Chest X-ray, PA view. Patient: 59 years old, sex M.
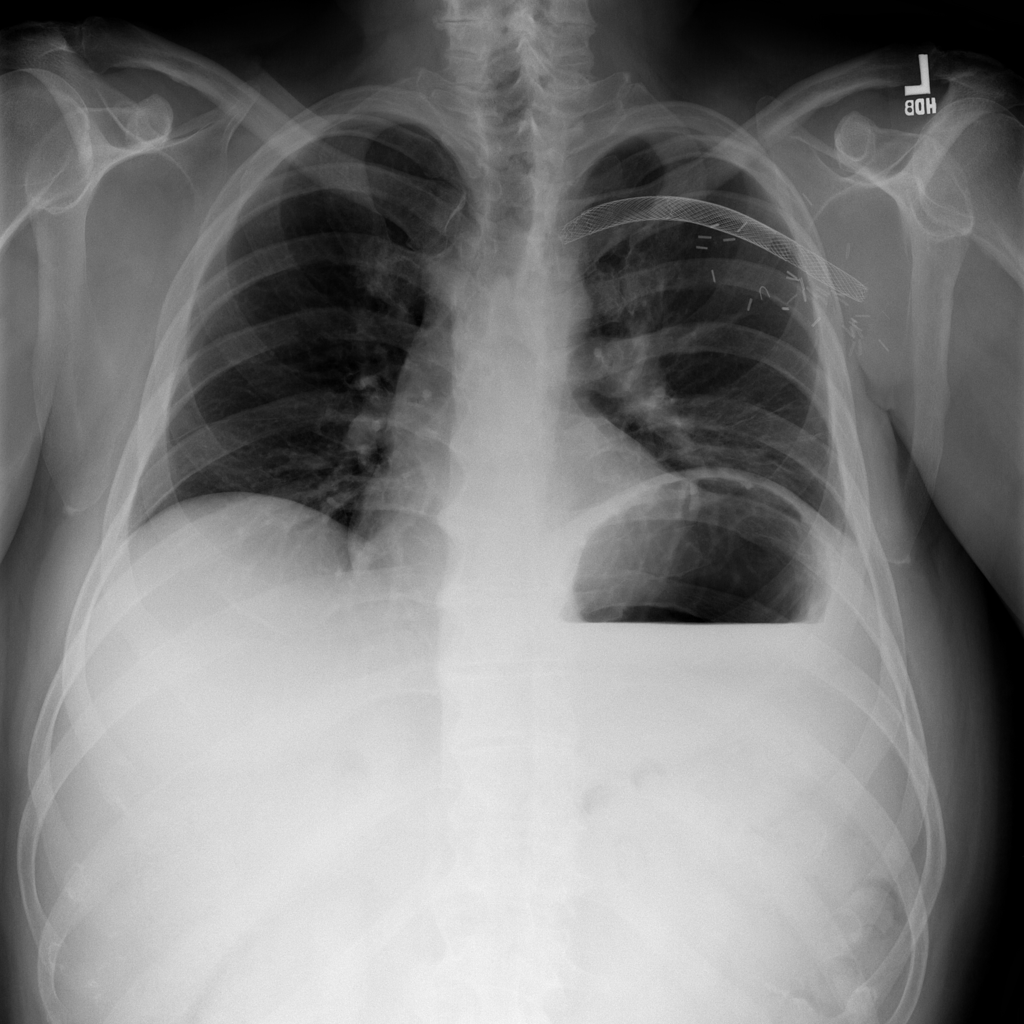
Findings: Atelectasis